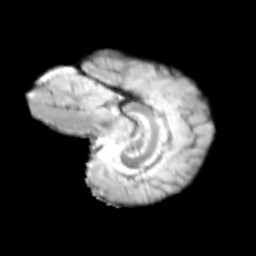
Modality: T2w
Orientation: sagittal
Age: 12
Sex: female
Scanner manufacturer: siemens
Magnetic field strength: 3 T
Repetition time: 3.8 s
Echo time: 0.07 s